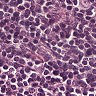
Metastatic tissue present: no